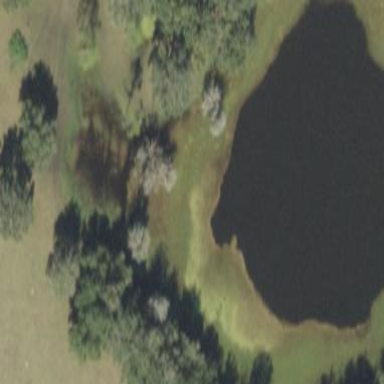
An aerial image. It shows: Serene pond surrounded by nature.